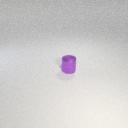
small purple metal cylinder